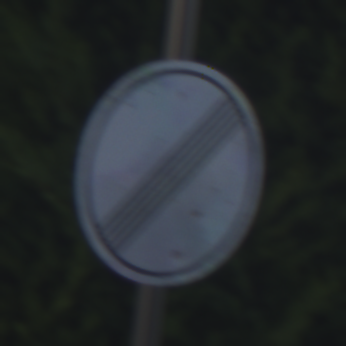
Verkehrszeichen: EndeSaemtlicherBegrenzungen
Umgebung: Outdoor, Urban
Tageszeit: SunriseSunset
Wetter: Clear
Licht: Natural
Jahreszeit: NotSpecified
Kontrast: LowContrast